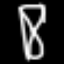
Label: hourglass